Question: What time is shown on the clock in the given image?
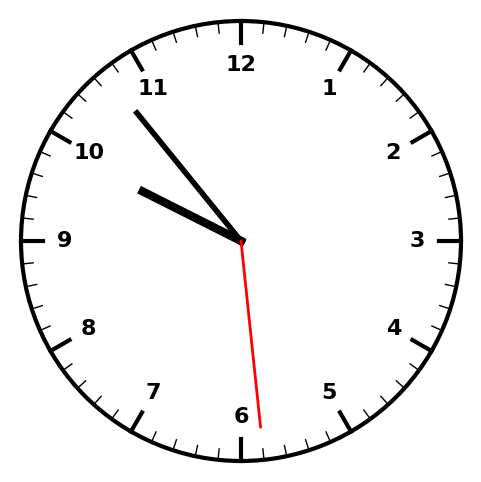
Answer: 09:53:29